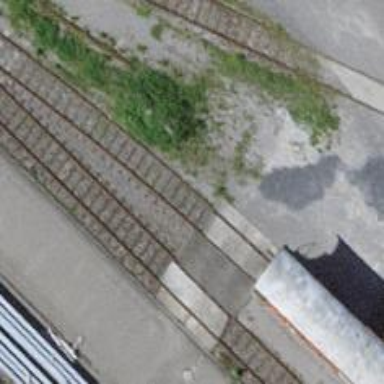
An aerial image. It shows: Railway level crossing.